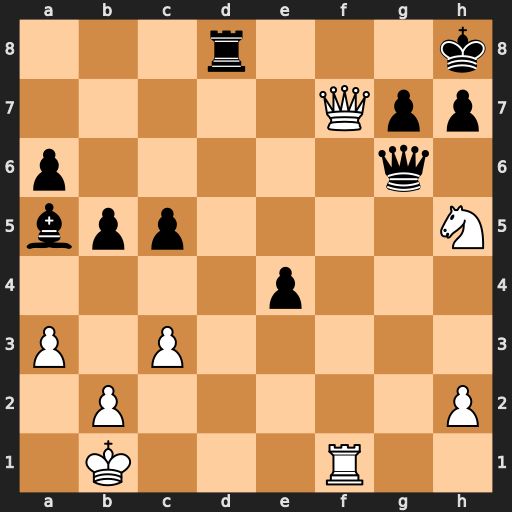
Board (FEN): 3r3k/5Qpp/p5q1/bpp4N/4p3/P1P5/1P5P/1K3R2
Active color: w
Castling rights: -
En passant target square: -
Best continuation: Qf8+ Rxf8 Rxf8#